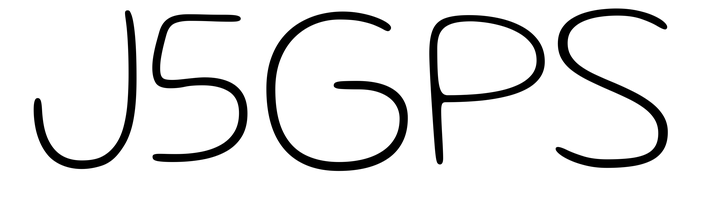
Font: Gluten_Thin